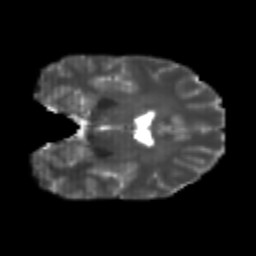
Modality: T2w
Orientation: coronal
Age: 25
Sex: male
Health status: healthy
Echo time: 0.074 s